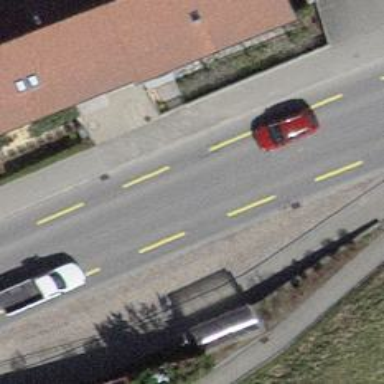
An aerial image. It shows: Bus stop with designated public transport stop position.